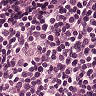
Metastatic tissue present: no